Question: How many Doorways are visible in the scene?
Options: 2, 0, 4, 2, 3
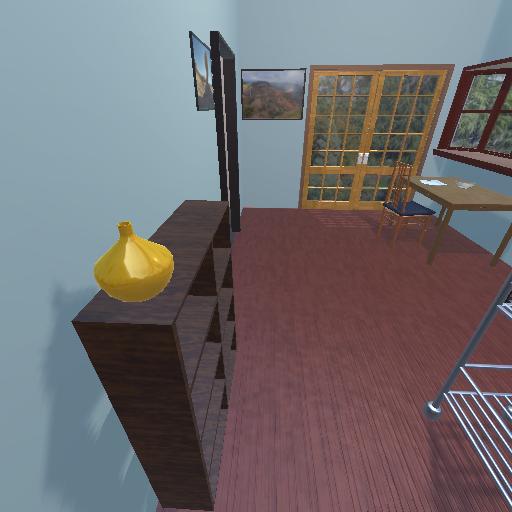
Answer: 2